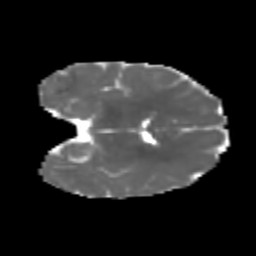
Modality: MD
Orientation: coronal
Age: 6
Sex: female
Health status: healthy